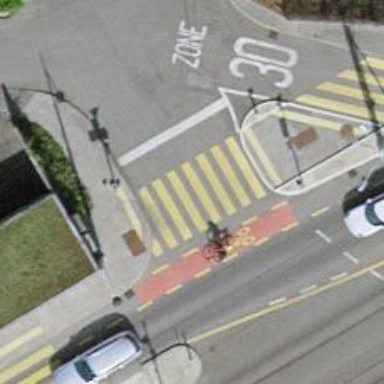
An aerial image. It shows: Crossing with traffic signals.